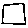
Label: square